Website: bh-photo
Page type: customer-info-address
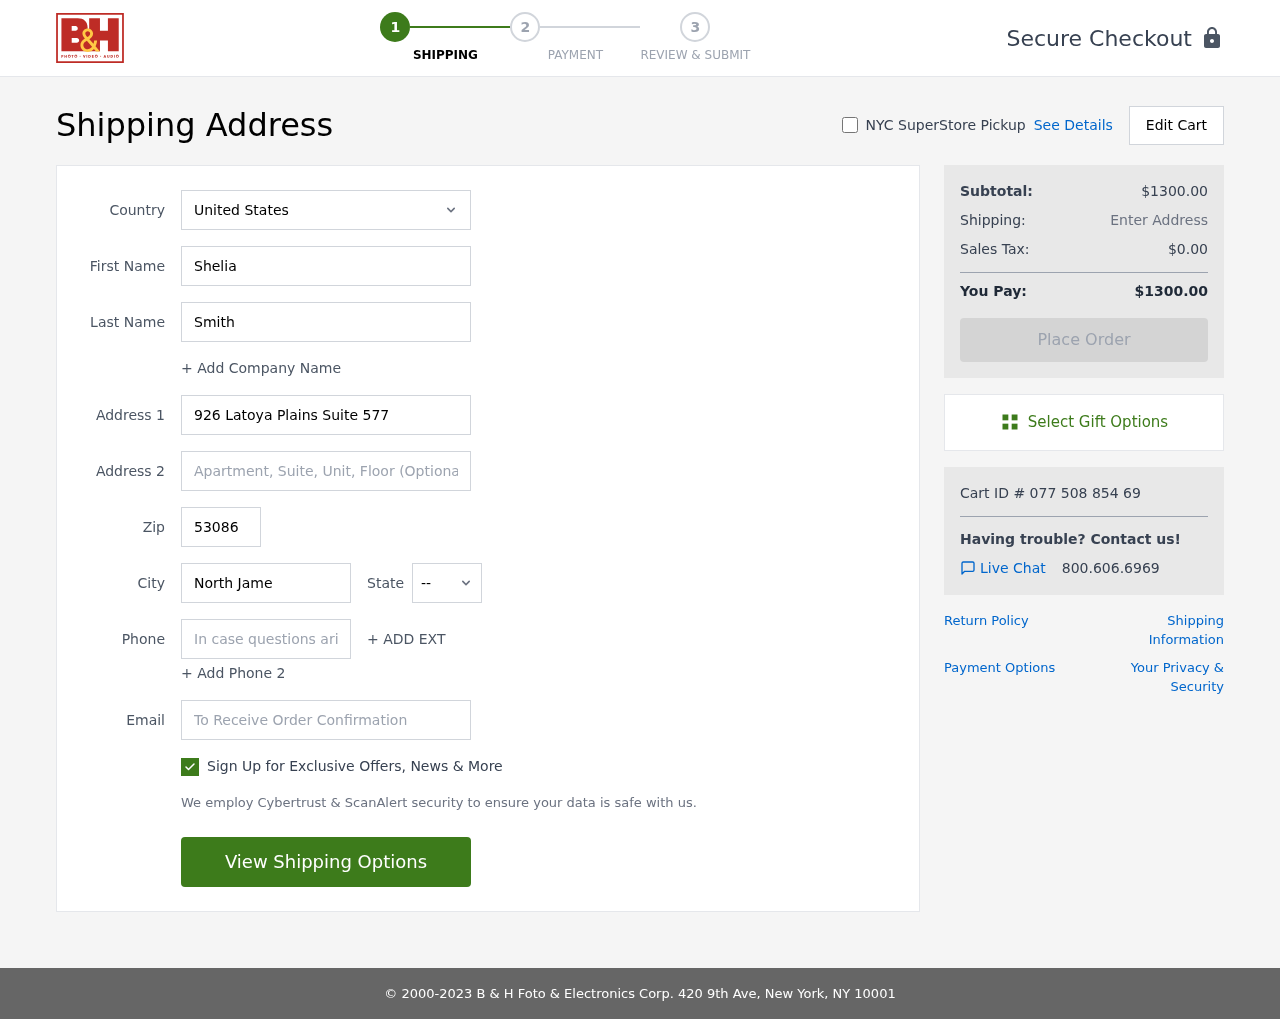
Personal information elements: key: PII_CITY
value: North Jamesfurt
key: PII_COUNTRY
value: United States
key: PII_EMAIL
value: shelia_smith@hotmail.com
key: PII_FIRSTNAME
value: Shelia
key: PII_LASTNAME
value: Smith
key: PII_PHONE
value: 5207997561
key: PII_POSTCODE
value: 53086
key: PII_STATE_ABBR
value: ID
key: PII_STREET
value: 926 Latoya Plains Suite 577
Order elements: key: ORDER_SUBTOTAL
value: $1300.00
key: ORDER_TAX
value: $0.00
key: ORDER_TOTAL
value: $1300.00
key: ORDER_ID
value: Cart ID # 077 508 854 69